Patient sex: M
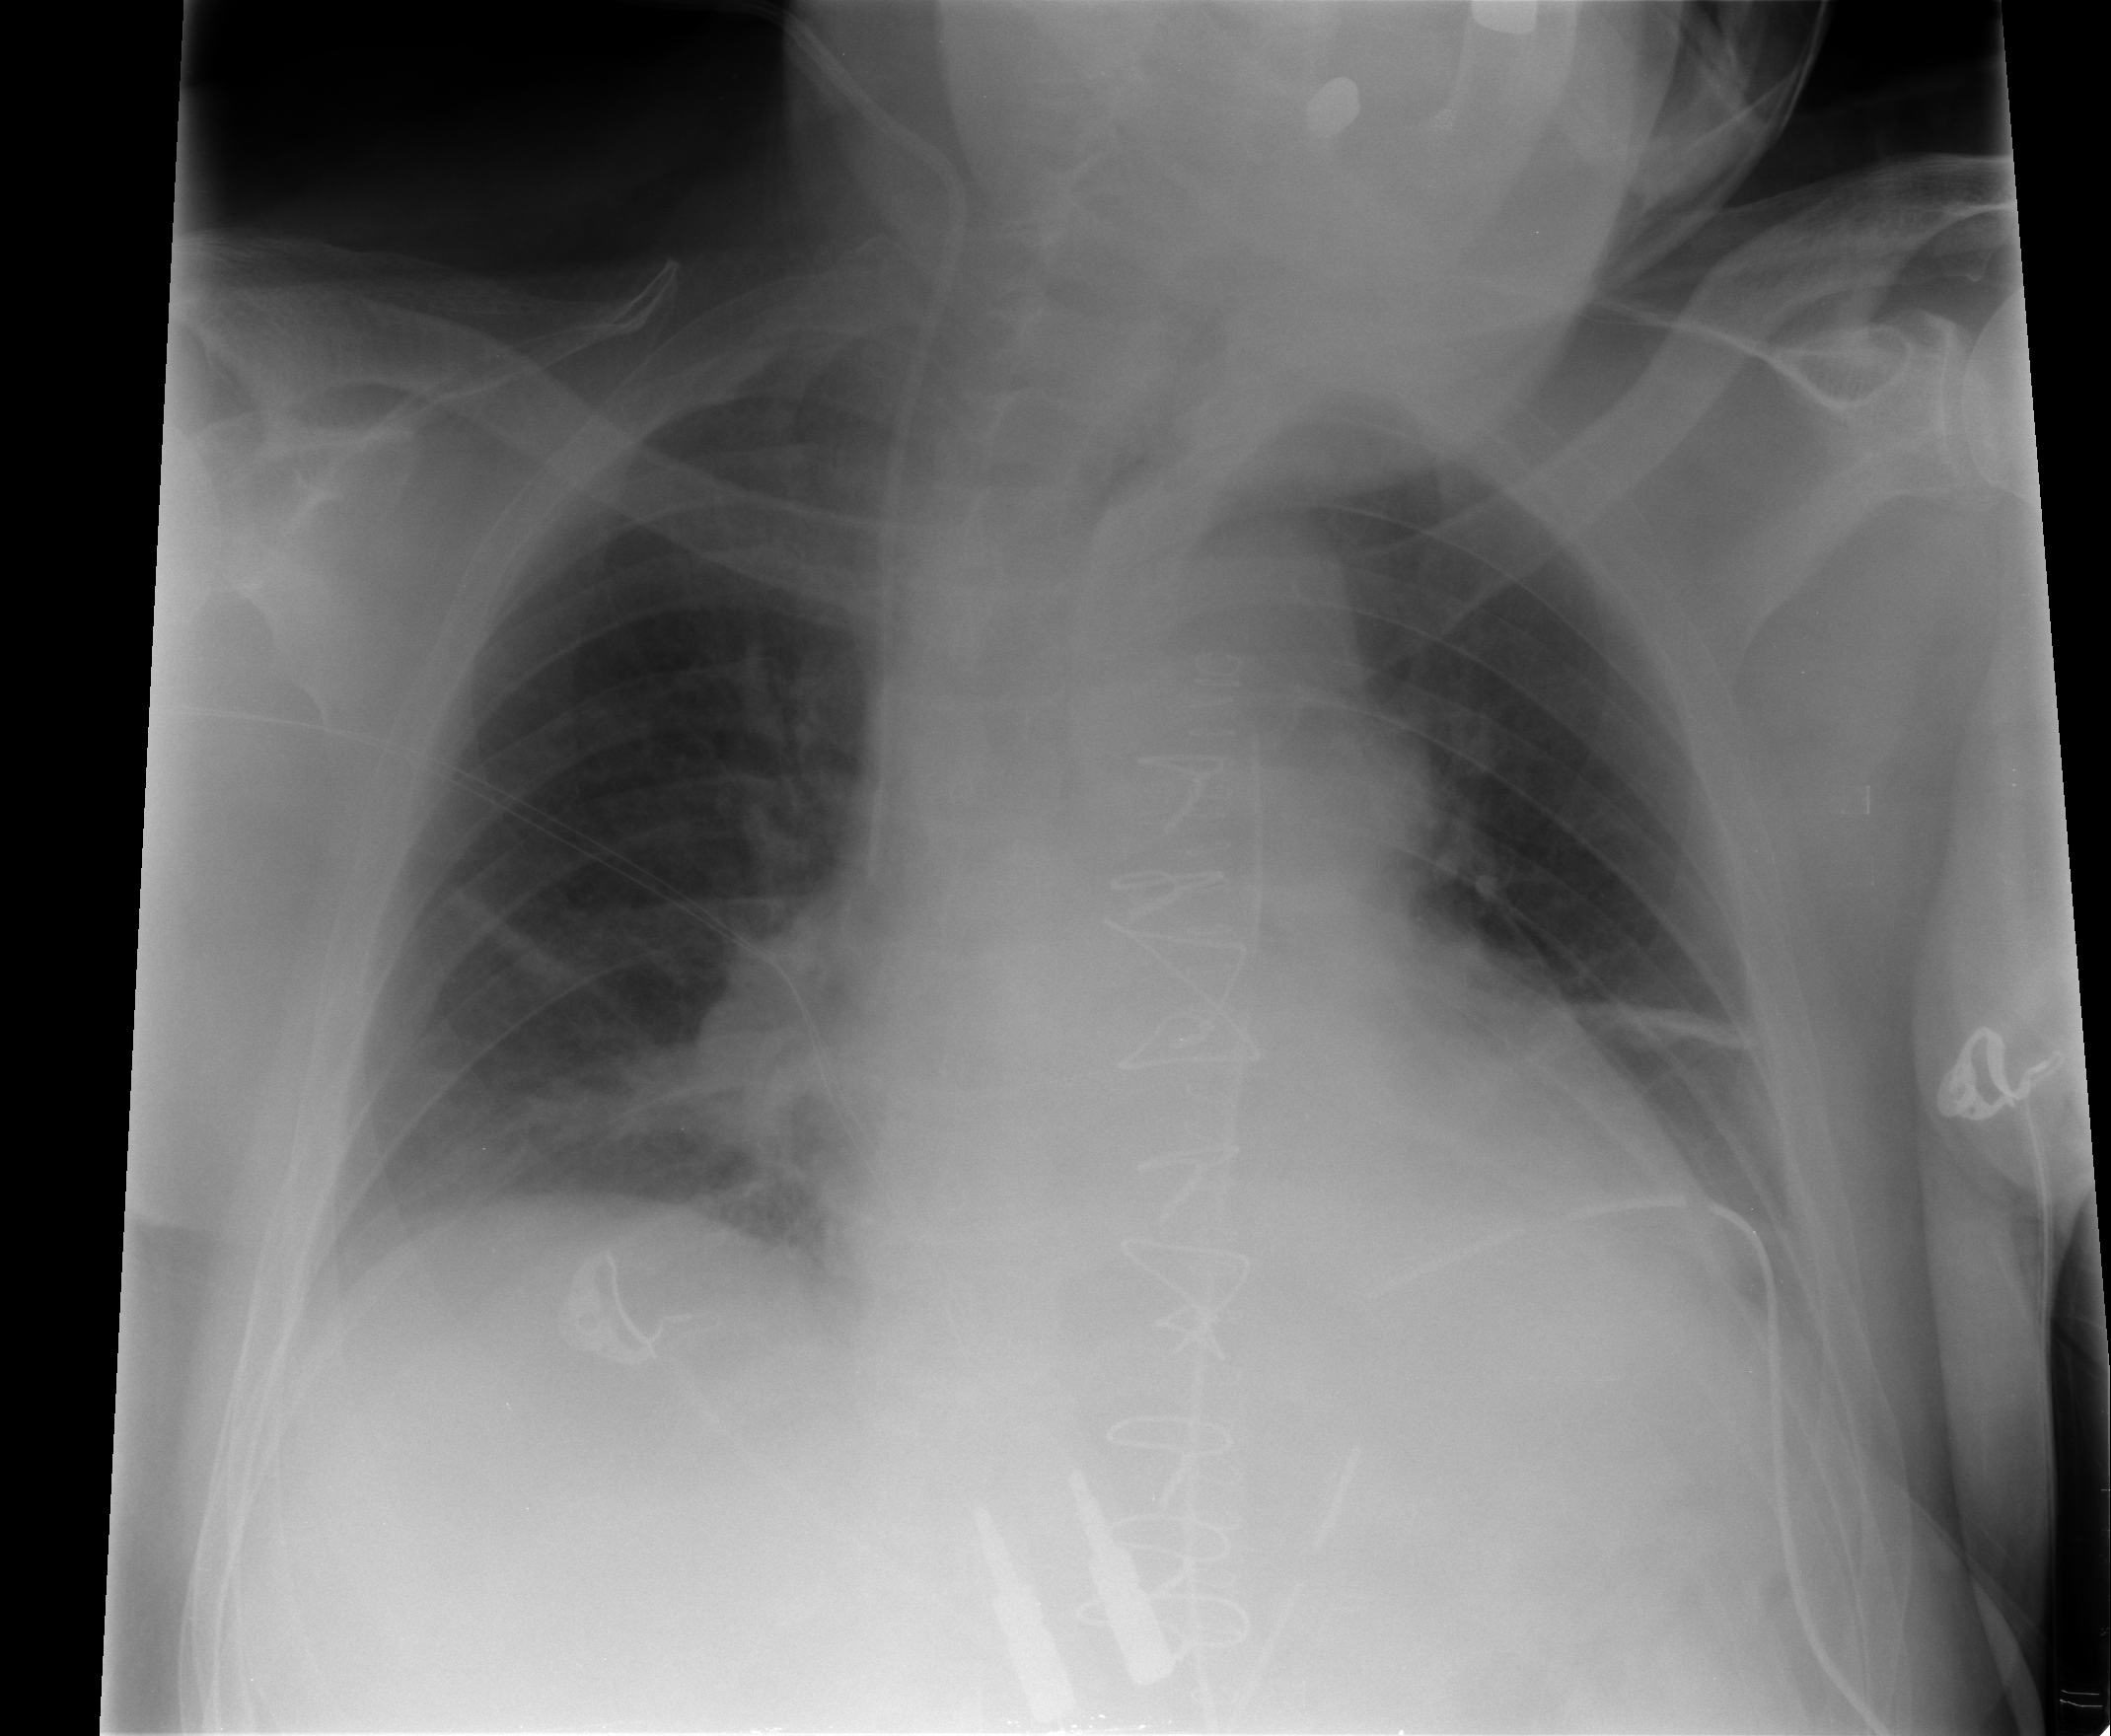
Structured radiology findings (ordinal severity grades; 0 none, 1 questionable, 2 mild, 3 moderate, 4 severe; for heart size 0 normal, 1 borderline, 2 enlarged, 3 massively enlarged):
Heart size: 0
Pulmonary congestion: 1
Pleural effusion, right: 0
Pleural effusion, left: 0
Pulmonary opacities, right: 0
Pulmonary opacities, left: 0
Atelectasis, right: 2
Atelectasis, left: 2